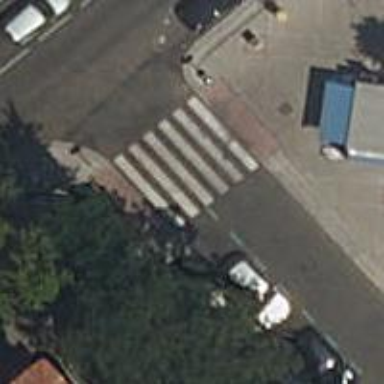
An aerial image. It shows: Traffic signals at road crossing.